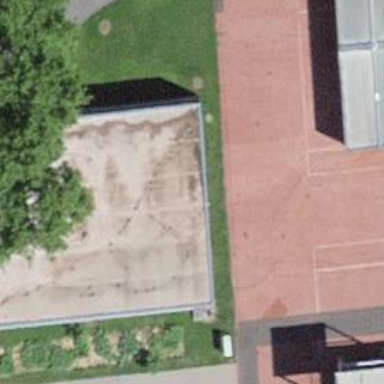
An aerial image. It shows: School building.